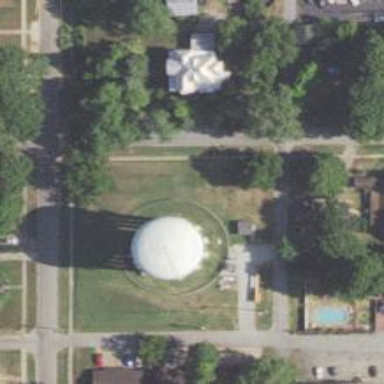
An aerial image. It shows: Water tower that is man-made.